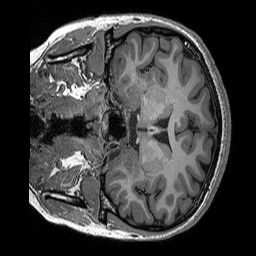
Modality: T1w
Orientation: coronal
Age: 19
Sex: female
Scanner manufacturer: siemens
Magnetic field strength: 3 T
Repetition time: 2.3 s
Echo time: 0.00298 s